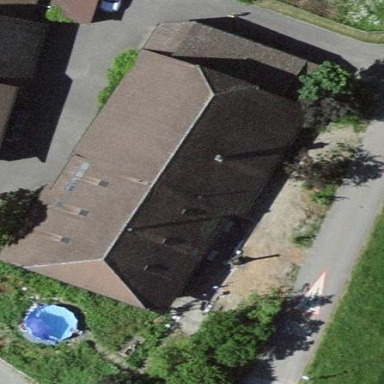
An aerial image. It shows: Farm building.